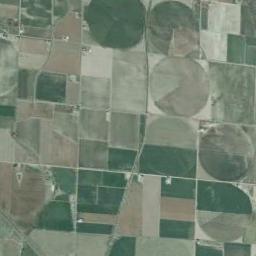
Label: circular_farmland